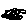
Label: car